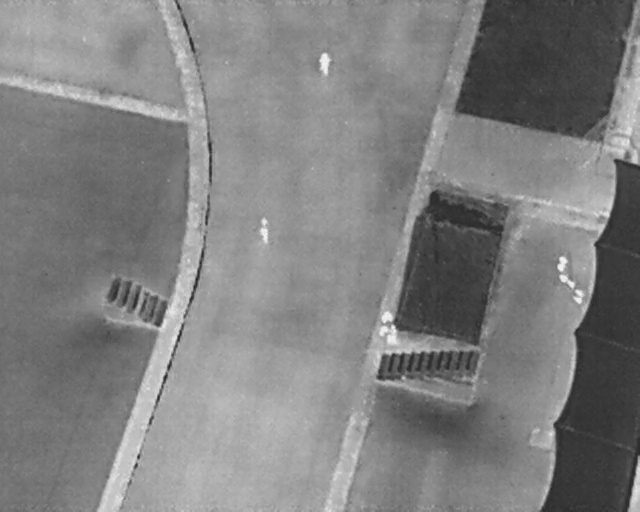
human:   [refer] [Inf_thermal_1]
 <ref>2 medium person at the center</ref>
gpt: <box>[[39, 43, 43, 45, 174], [59, 63, 63, 66, 2]]</box>